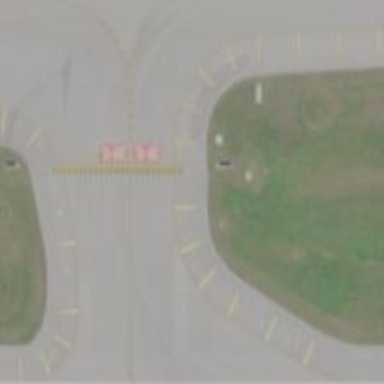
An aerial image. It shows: Image of taxiway at airport.